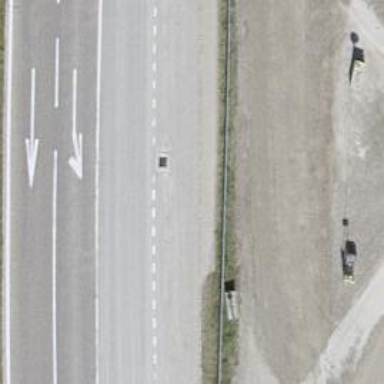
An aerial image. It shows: Bus stop along the road.